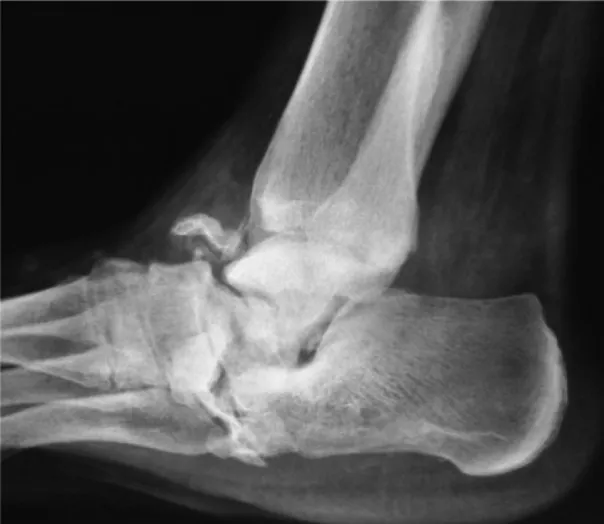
Plain radiographic lateral ankle view showing a collapse of the talar head and neck with resorption of the talus.
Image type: radiology (x_ray)